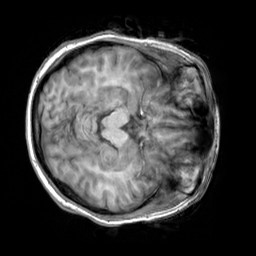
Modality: T1w
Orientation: axial
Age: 24
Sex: female
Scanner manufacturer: siemens
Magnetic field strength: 3 T
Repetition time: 2.3 s
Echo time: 0.00303 s